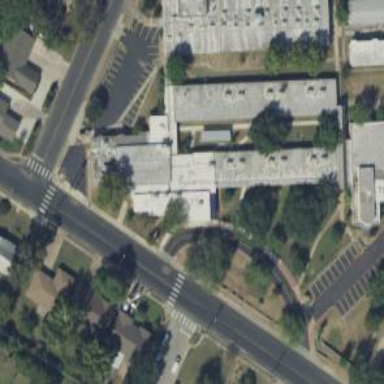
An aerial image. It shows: School building.